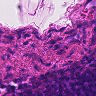
Metastatic tissue present: no